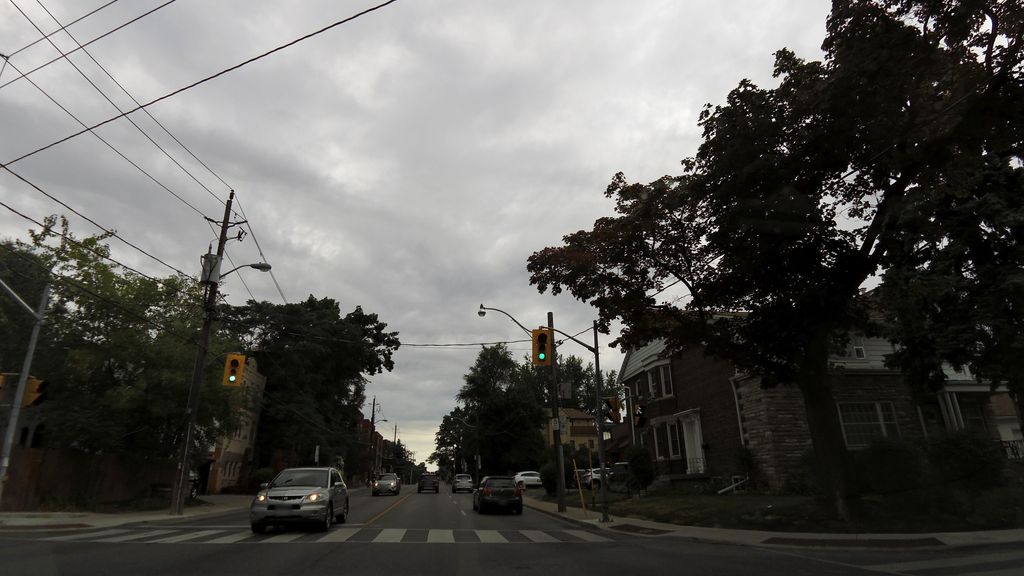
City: toronto